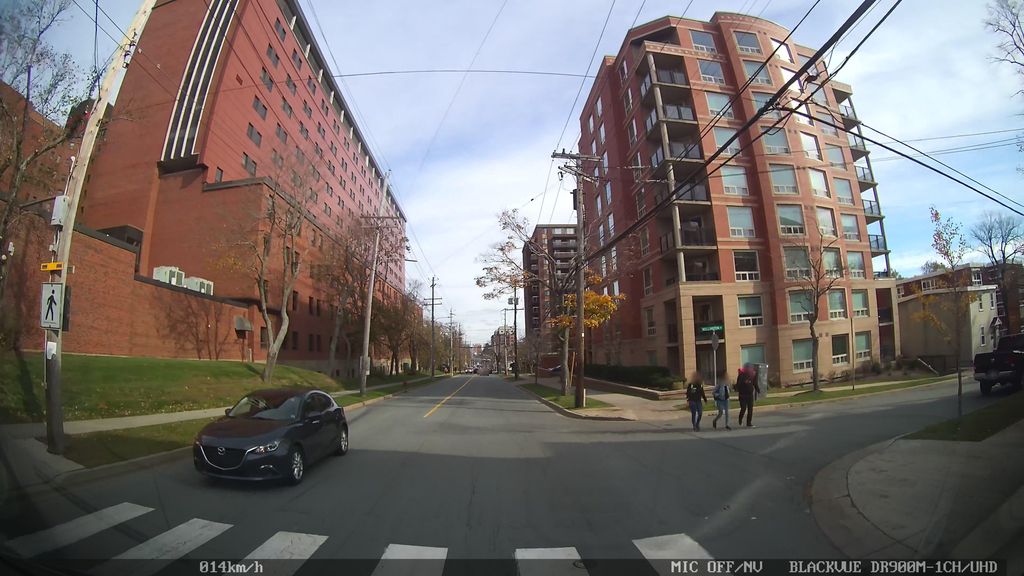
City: halifax